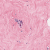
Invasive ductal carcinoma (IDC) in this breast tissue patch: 0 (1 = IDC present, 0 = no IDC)